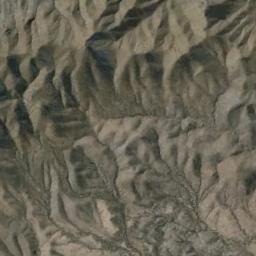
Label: mountain